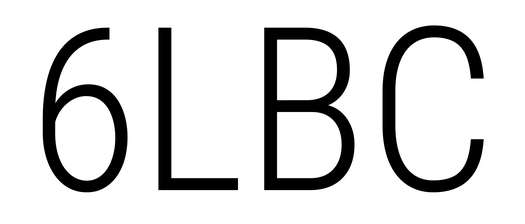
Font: Roboto_Condensed_Light